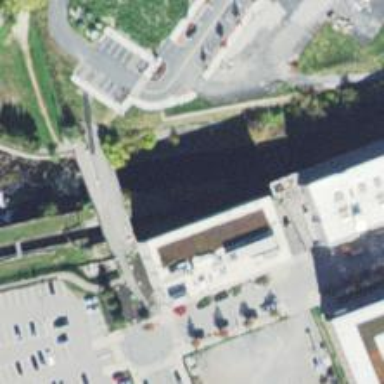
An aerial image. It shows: Lock gate along waterway.